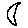
Label: moon